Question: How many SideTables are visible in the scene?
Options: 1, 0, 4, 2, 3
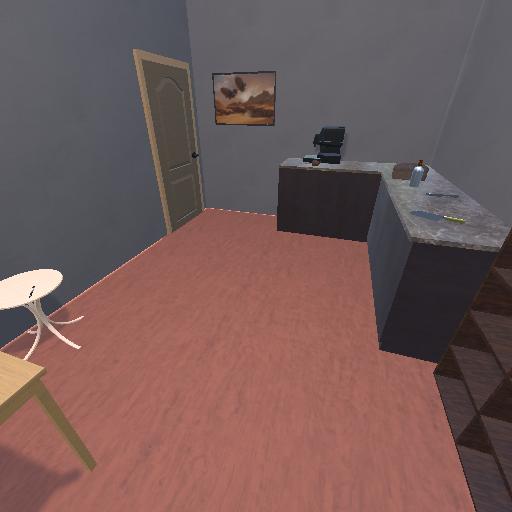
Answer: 1